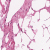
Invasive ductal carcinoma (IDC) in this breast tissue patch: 0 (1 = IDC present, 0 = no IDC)